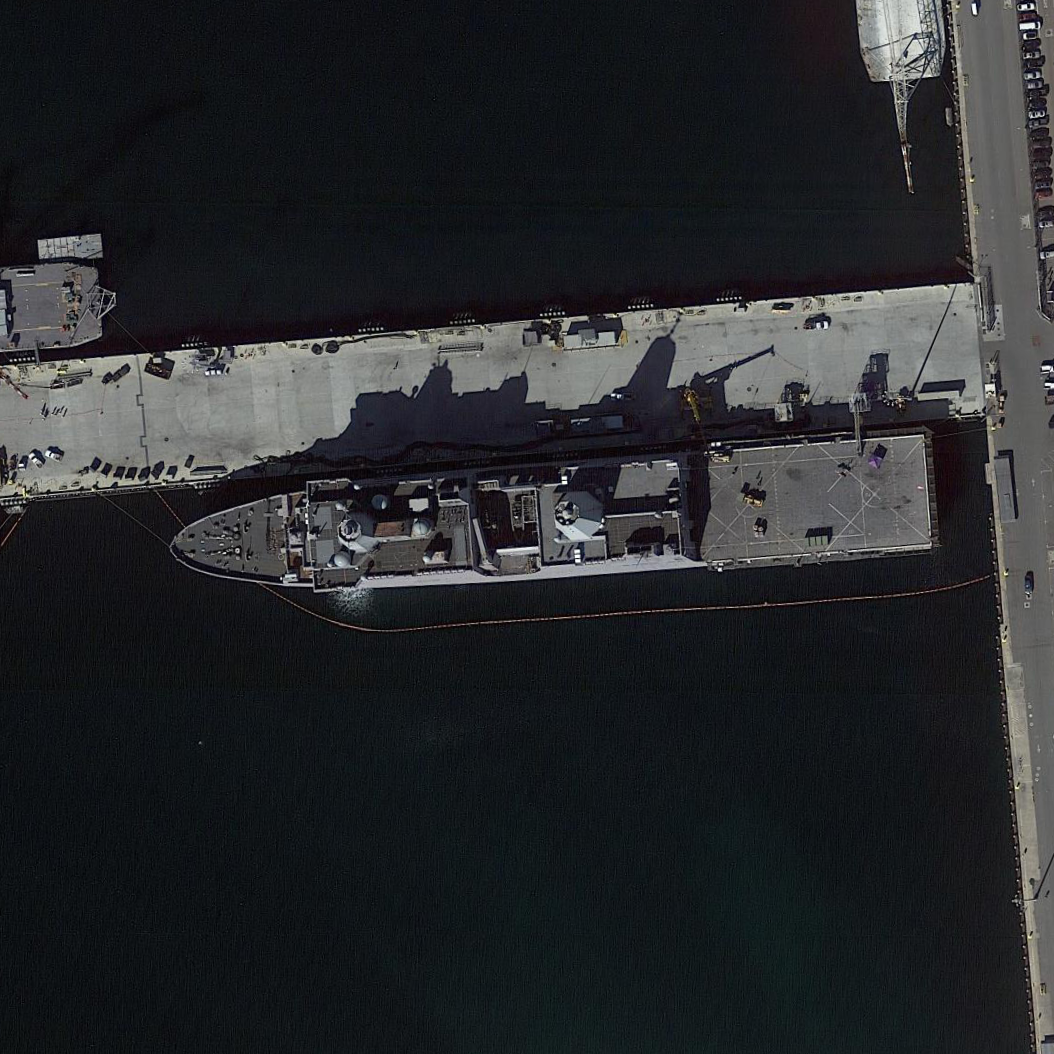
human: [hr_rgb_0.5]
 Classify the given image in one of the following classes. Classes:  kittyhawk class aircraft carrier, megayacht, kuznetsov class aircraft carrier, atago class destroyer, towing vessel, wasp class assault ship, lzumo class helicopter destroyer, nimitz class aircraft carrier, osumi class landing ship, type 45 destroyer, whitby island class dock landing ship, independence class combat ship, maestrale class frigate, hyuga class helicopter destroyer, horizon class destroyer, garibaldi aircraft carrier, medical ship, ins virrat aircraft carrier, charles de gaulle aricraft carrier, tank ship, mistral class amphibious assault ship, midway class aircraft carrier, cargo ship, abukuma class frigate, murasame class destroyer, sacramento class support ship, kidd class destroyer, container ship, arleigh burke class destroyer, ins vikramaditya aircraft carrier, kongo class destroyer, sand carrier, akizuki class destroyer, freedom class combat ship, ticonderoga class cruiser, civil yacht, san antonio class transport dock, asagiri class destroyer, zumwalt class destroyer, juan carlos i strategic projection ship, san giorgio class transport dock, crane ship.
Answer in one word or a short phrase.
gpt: San Antonio class transport dock